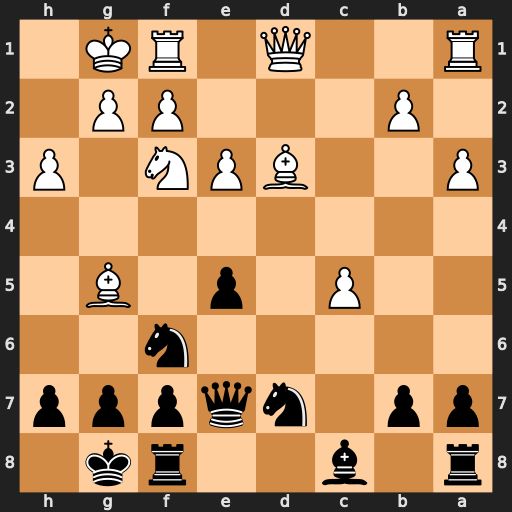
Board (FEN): r1b2rk1/pp1nqppp/5n2/2P1p1B1/8/P2BPN1P/1P3PP1/R2Q1RK1
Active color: b
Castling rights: -
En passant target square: -
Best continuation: e4 Bxe4 Qxe4